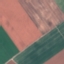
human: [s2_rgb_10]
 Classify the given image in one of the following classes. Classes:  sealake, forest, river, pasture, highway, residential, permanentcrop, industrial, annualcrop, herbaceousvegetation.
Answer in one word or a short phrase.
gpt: AnnualCrop